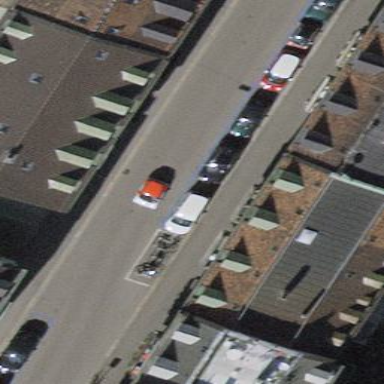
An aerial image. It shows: Parking lane area.